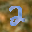
Label: 2